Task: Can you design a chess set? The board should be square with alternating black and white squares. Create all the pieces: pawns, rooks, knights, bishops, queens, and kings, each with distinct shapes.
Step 3209:
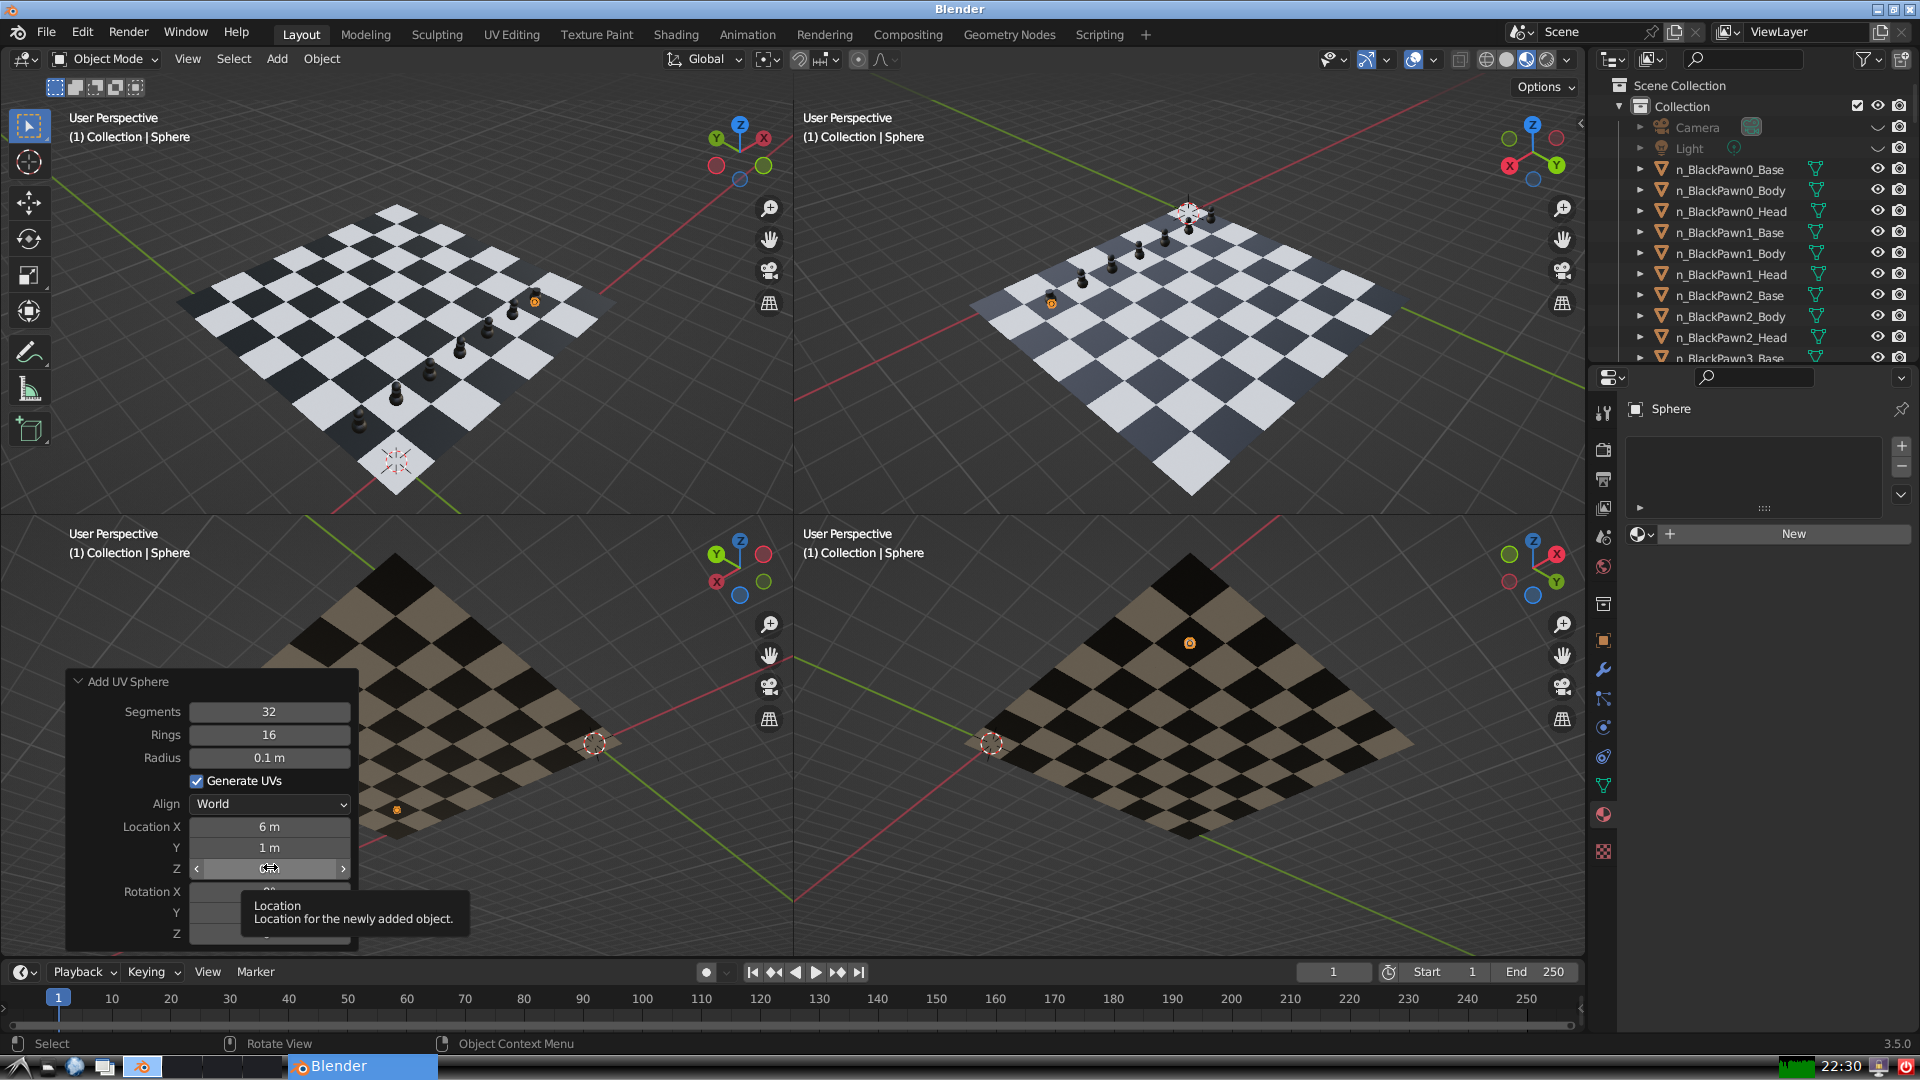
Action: click: no